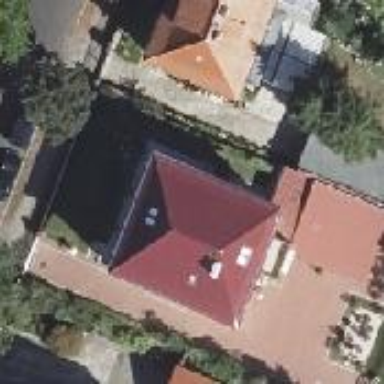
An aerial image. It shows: Apartment building with hipped roof.